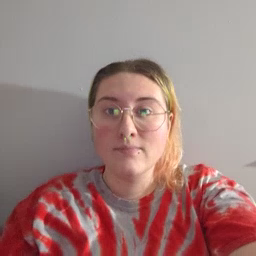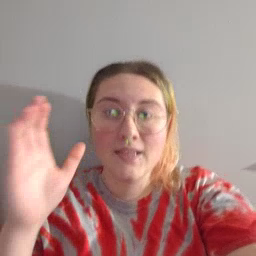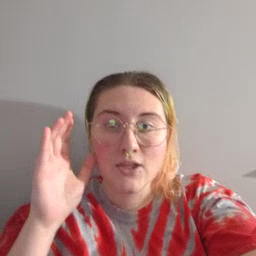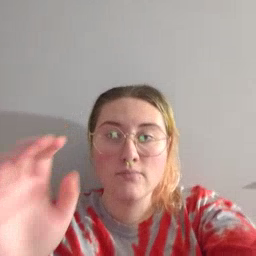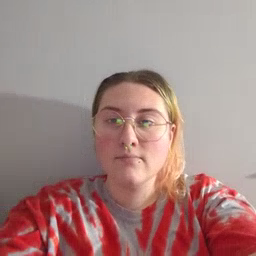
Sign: hear